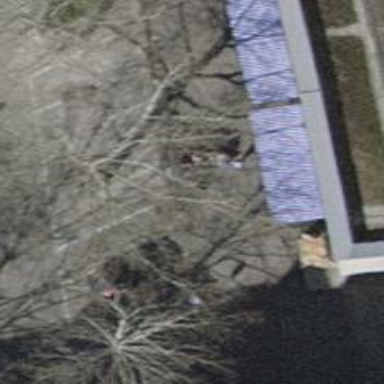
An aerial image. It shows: Bench for seating.